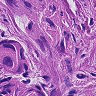
Metastatic tissue present: yes